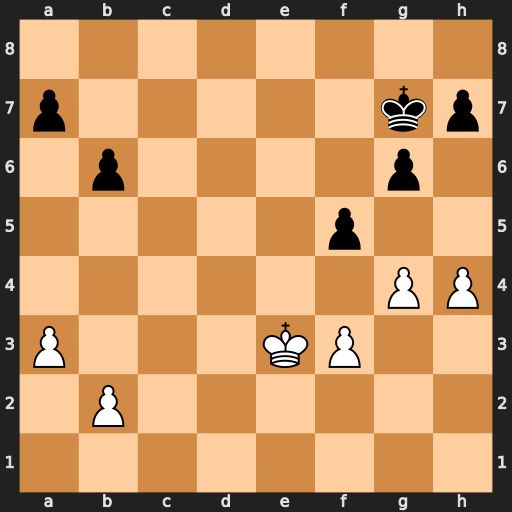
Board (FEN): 8/p5kp/1p4p1/5p2/6PP/P3KP2/1P6/8
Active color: w
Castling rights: -
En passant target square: -
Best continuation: gxf5 gxf5 Kd4 Kf6 Kd5